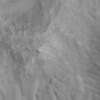
Label: not_dusty